Interaction volume radius: 5 \u00c5
Interaction volume height: 20 \u00c5
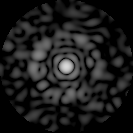
Disorder parameter: 0.9033